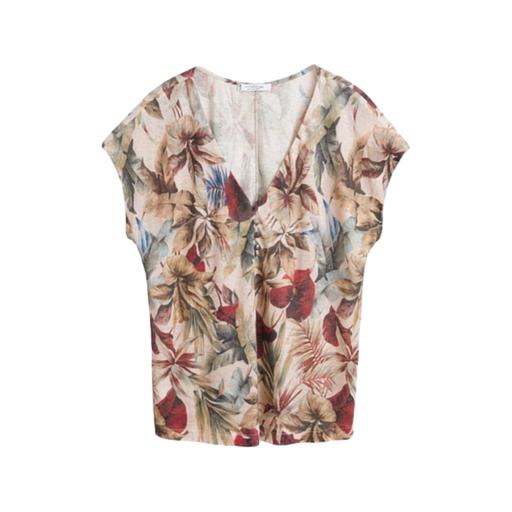
multicolor floral-print t-shirt only macy, multicolor v-neck top only macy, floral short-sleeved shirt, white background